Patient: sex F, age 77
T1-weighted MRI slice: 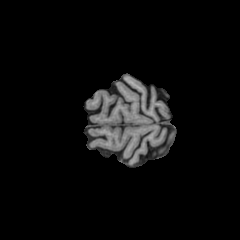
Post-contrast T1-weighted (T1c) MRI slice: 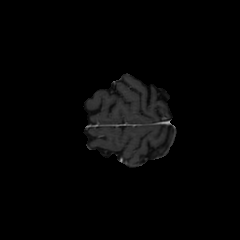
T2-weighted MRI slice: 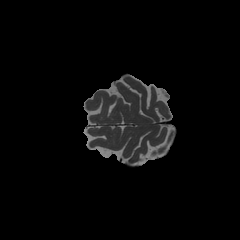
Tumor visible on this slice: no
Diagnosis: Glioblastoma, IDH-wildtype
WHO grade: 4